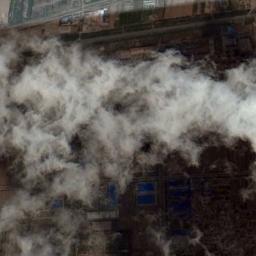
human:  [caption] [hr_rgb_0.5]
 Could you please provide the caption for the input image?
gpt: There is a little thin cloud above the brown farmland .

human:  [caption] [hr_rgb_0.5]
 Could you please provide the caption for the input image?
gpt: A large flock of white clouds is above the residential area with many buildings .

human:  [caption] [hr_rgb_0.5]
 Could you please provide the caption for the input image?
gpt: The stratus clouds are located above the city .

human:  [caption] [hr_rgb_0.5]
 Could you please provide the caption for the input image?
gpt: The white cloud is above many buildings .

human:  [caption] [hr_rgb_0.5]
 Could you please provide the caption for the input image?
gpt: There are white clouds over many brown farmlands .